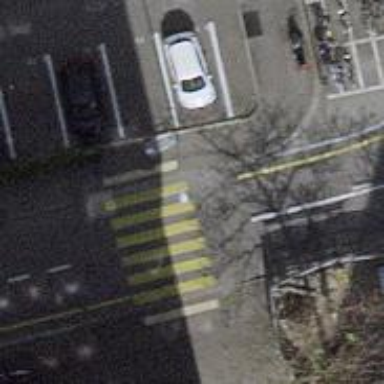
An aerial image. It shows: Uncontrolled zebra crossing on the road.